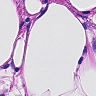
Metastatic tissue present: no